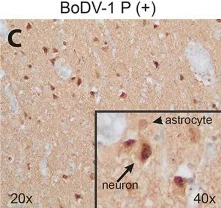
Pathology of our Borna-virus case in neocortical ,. Prominent perivascular as well as diffuse lymphocytic infiltration was found in all neocortical areas (A,B, asterisks at indicative infiltrations).
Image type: pathology (immunostaining)